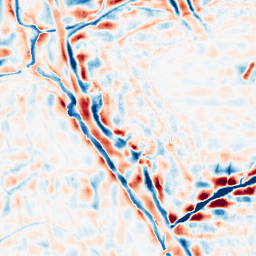
Category: wavelet
Decomposition family: wavelet_dwt
Decomposition parameters: wavelet: db4
level: 4
Upsampling method: sinc_blackman
Upsampling parameters: scale: 2
kernel_size: 4
Upsampling scale: 2